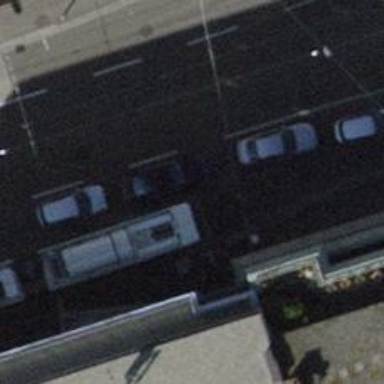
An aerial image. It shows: Bus stop for trolleybuses with designated stop position for public transport.